Question: i get the following error on my live System (Windows Server 2012 R2 x64) but not on my dev (Windows 7 x64) machine. Another stackoverflow thread said "<URL>". Wouldn't the IDE show such declared functions as a warning? I've also read that the Version of .net might be the Problem, so i've updated to 4.5.2; to no avail. My Project runs on .net Version 4.
Any idea how to debug/solve this kind of problem?

EDIT to clarify:
1. I don't know what code is throwing because it only happens on the live system
2. I'm sure it's C# code if it's any of mine (3 Projects all in C#). But i'm referencing a COM component, which might be the problem. But why only on live and not on my dev machine?
3. no 'virtual' keyword to be found anywhere in the code.
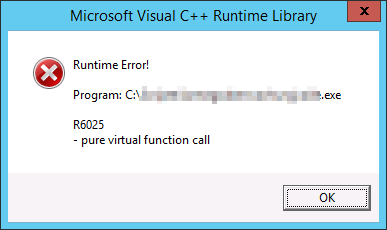
Answer: So i narrowed it down to a COM-Component which seems to have a problem with Windows Server 2012 R2.
Because it's a problem with a 3rd Party i've contacted them to fix the problem.